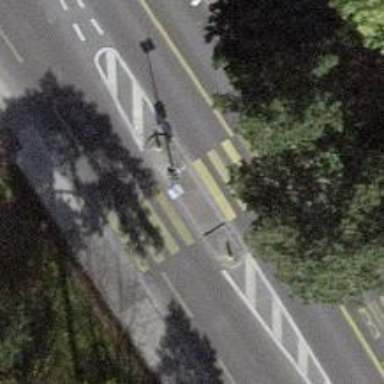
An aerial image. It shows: Pedestrian crossing with zebra markings on the footway.